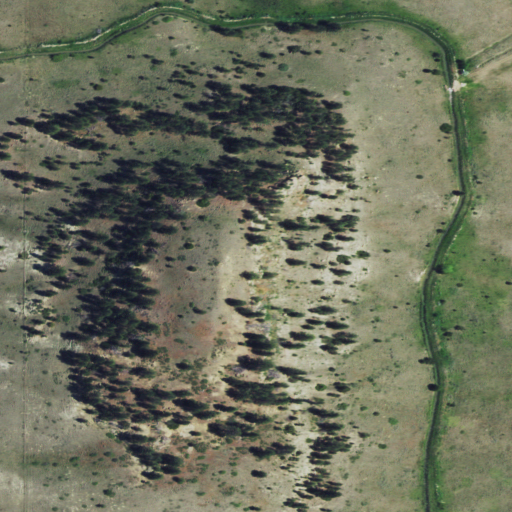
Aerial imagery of mountain in Montana named Stormitt Butte containing shrub, evergreen forest, and grassland